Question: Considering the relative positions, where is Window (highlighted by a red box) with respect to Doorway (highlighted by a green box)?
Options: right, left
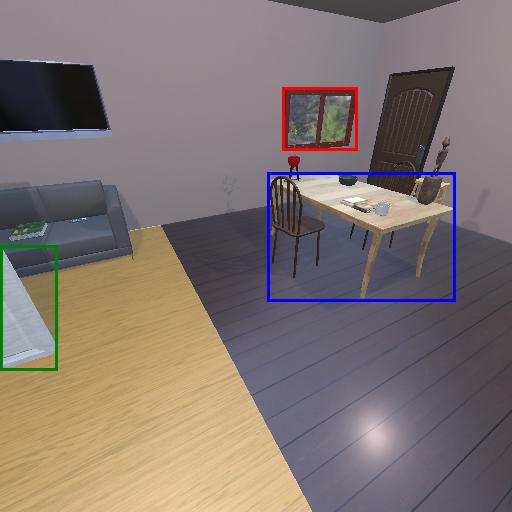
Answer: right